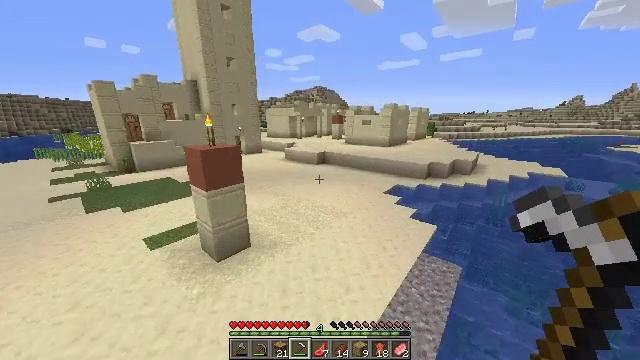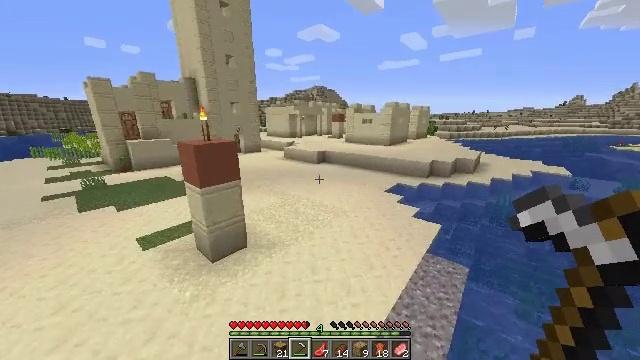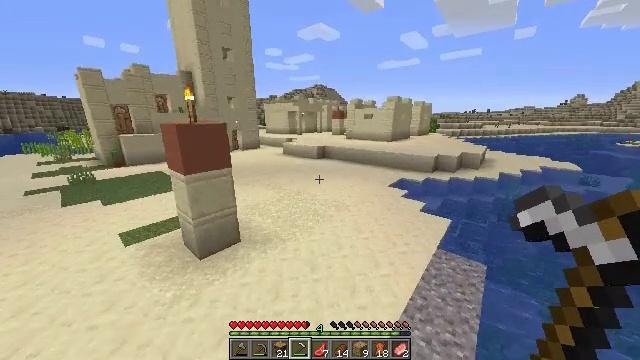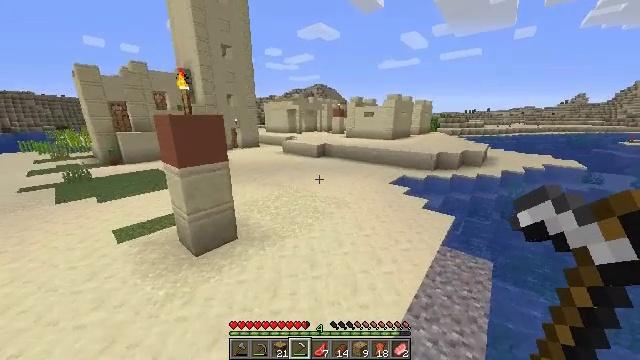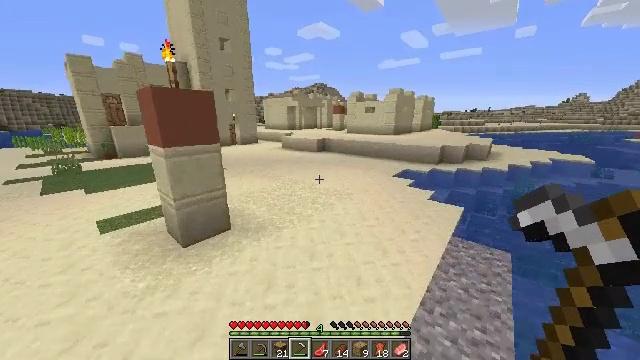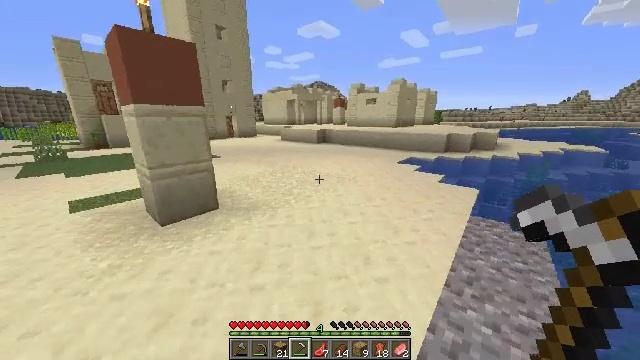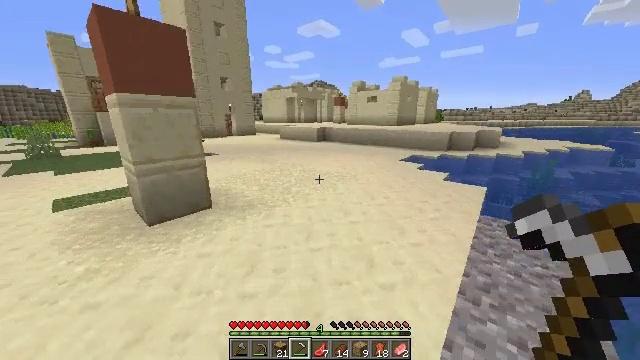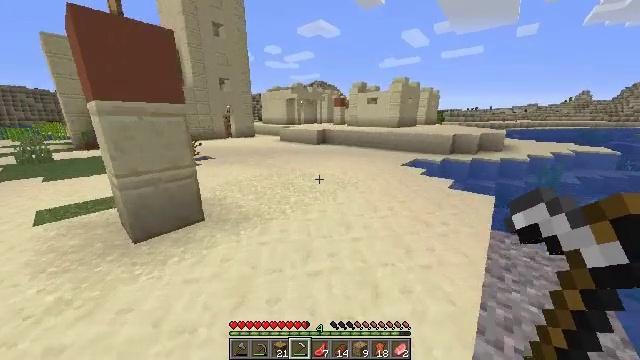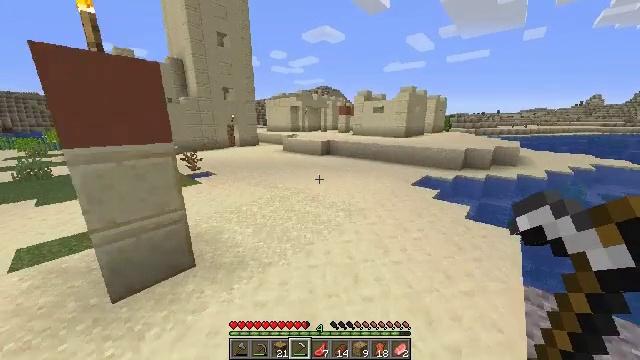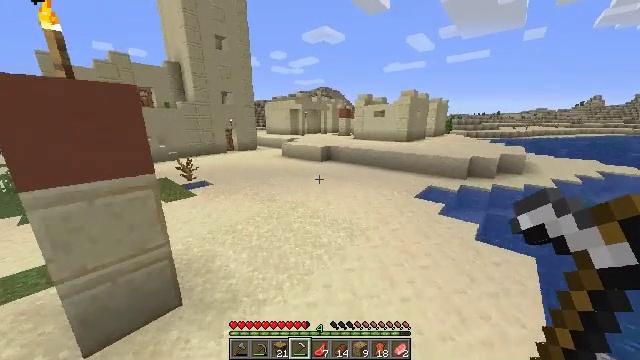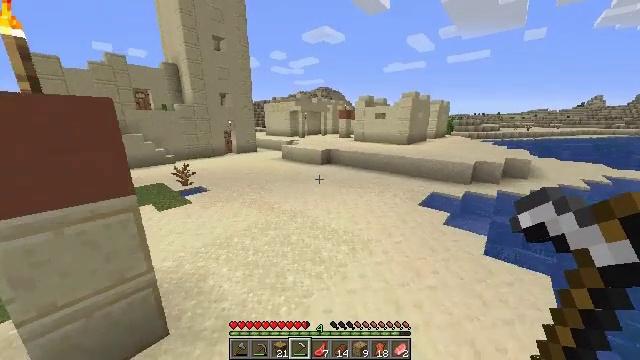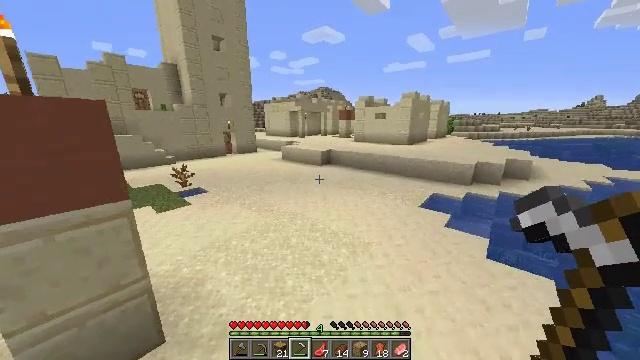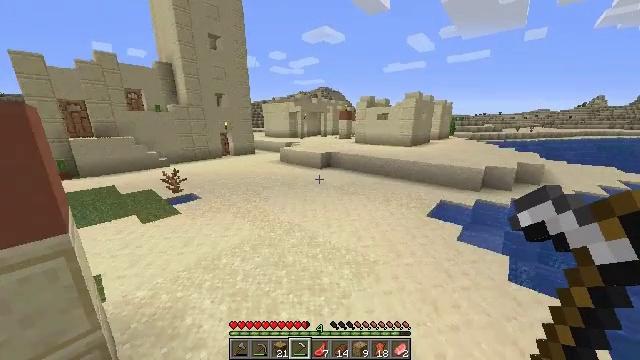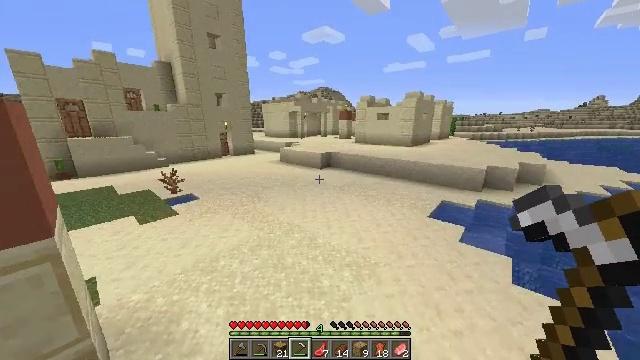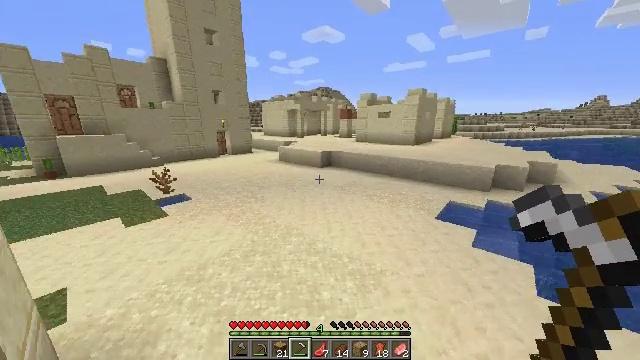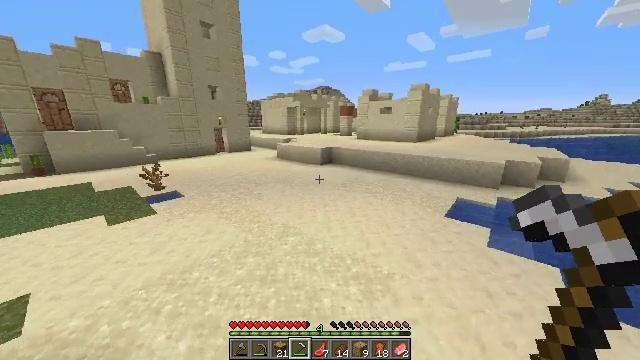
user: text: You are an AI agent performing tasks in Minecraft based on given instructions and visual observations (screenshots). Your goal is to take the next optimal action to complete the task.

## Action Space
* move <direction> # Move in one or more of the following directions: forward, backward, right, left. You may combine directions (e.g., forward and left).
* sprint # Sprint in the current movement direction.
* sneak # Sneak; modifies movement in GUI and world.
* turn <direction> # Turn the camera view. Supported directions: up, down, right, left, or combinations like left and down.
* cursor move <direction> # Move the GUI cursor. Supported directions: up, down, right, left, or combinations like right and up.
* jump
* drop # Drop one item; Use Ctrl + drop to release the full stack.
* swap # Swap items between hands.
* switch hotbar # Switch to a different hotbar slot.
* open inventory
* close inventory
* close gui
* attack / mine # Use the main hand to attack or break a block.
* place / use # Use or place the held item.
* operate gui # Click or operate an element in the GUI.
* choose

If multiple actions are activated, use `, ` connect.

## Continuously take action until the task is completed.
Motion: motion action
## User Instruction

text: Collect the green carpet by mining it.
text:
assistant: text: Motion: move forward, sprint, jump
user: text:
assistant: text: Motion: move forward, sprint, jump
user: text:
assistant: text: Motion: move forward, sprint, jump
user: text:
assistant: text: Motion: move forward, sprint, jump
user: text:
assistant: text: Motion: move forward, sprint, jump
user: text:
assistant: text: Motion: move forward, sprint, jump
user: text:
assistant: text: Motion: move forward, sprint, jump
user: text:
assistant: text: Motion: move forward, sprint, turn left, jump
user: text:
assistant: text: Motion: move forward, sprint, jump
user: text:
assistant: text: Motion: move forward, sprint, jump
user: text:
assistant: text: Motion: move forward, sprint, jump
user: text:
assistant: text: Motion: move forward, sprint, jump
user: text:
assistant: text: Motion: move forward, sprint, jump
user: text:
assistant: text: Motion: move forward, sprint, jump
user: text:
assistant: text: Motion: move forward, sprint, jump
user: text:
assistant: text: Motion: move forward, sprint, turn left and up, jump
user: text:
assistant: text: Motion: move forward, sprint, jump
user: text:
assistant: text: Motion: move forward, sprint, jump
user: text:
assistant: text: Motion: move forward, sprint, jump
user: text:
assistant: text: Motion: move forward, sprint, jump
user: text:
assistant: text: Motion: move forward, sprint, jump
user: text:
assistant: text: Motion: move forward, sprint, jump
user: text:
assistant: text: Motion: move forward, sprint, jump
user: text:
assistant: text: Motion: move forward, sprint, jump
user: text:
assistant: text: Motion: move forward, sprint, turn right, jump
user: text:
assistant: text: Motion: move forward, sprint, jump
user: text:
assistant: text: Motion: move forward, sprint, turn right, jump
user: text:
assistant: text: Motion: move forward, sprint, jump
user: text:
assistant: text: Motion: move forward, sprint, jump
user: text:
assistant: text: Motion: move forward, sprint, jump